Brain MRI, t2w sequence, axial 2D slice.
Patient: age 29, sex M, weight 95 kg, height 1.95 m
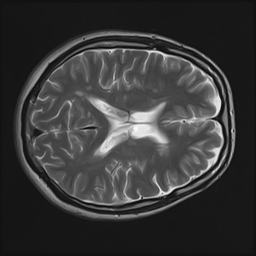